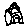
Label: house